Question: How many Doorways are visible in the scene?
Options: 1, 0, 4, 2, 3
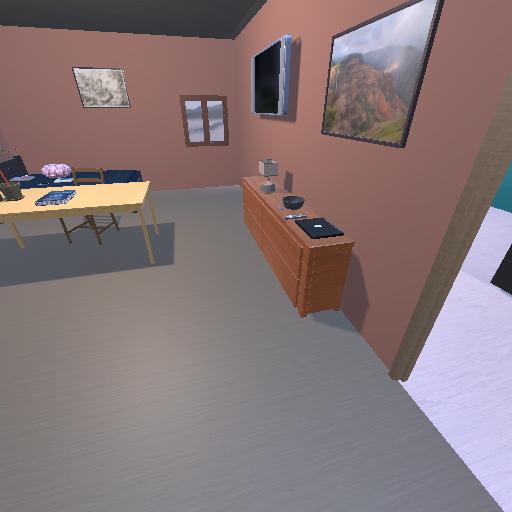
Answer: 1